Question: I'm working on an Asp.Net MVC3 application where the layout is based on the <URL>.
To make my life easier while creating edit forms. This is a div based layout system.
There a are couple of fixup things that I'm doing automatically in javascript client side so that I don't have to hard code them in every edit. Form. First, is the '<div class="clear"></div>' that has to be added after each line to reset the formatting.
My second problem, is that I have to increase the vertical spacing about 1/2 line height between each row. But as each row is a div, I've found out that you cannot just increase the vertical margin between the divs. Current CSS spec's won't let you. So, I'm dynamically adding a '<hr/>' tag before the start of each row's div. Other possible DOM element for insertion give me the same effect. For IE9 & FF5 this is working correctly. However, form Chrome 12, I'm getting
When I look at the HTML in the DOM, the '<hr />' tag is inserted before the '<div class="editor-row">' tag for each row.
I have a demo version at <URL> display as a single line in Chrome and on two lines in FF and IE. This is an issue with the limited css I've pasted into jsfiddle. It has no impact on the problem I'm trying to fix here.
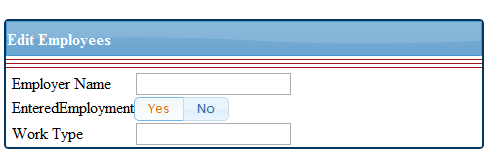
Answer: Add 'float:left' to each one of the 'editor-row' divs.